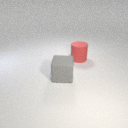
large red rubber cylinder behind large gray rubber cube